Current action and preconditions to check: trajectory_clear

Your task: For each precondition in the list above, predict whether it will hold at this action.

Consider the current scene as observed from the mobile robot's camera, and analyze the predicted future states of all dynamic agents (e.g., people, animals, vehicles, or any moving entities) within the NEXT SECOND.

IMPORTANT: Only answer "very likely" if you are absolutely certain—based on strong, clear evidence—that a dynamic agent will violate the precondition in the predicted future state. Do NOT answer "very likely" for unlikely, ambiguous, or low-probability risks.

Ask yourself for each precondition: Is there a high probability, with clear and convincing evidence, that the predicted future states of any dynamic agent will interfere with the predicted future state of the currently executing action within the NEXT SECOND, causing that precondition to fail?

Assess the risk level based on these predictions. Use "likely" or "very likely" if motions create a clear risk of interference.

Use "neutral" or "improbable" if agents are nearby but their predicted paths are clearly diverging or non-conflicting.

Failure Risk Categories: "very improbable", "improbable", "neutral", "likely", "very likely"

Answer Format: Output ONLY the probability_of_failure value from these categories: "very improbable", "improbable", "neutral", "likely", "very likely"

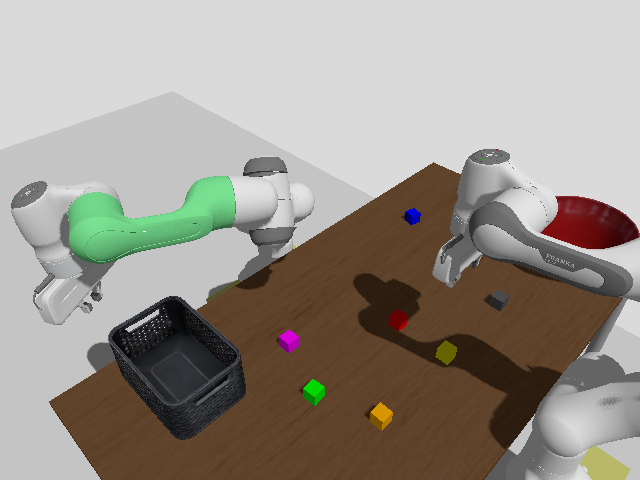

Answer: very improbable